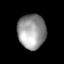
Tissue: lung
Cell type: Fibroblasts
Senescence score: 0.2114
Nuclear area (px): 944
Mean DAPI intensity: 152.058